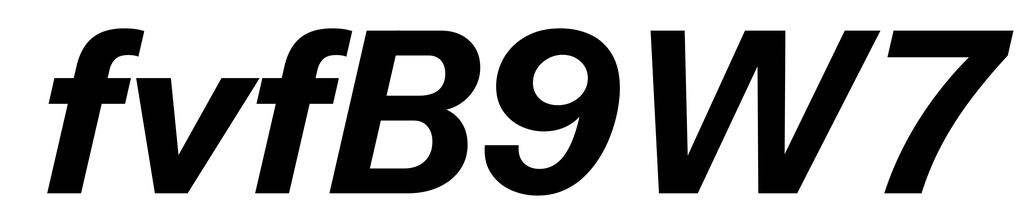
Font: InstrumentSans-Italic_Bold_Italic